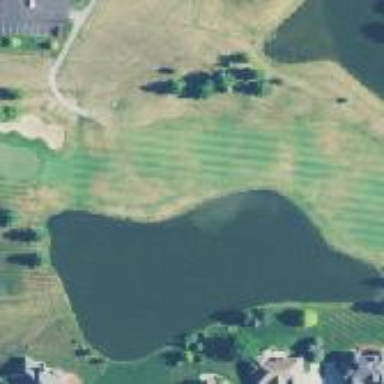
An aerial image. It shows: Picturesque scene of golf course with lateral water hazard.